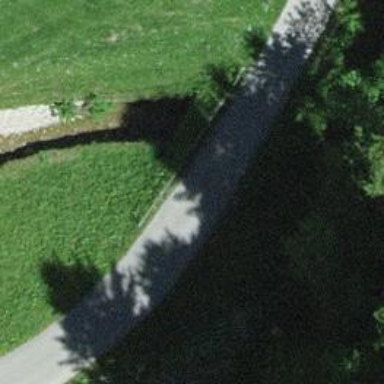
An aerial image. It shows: Unclassified road with bridge.